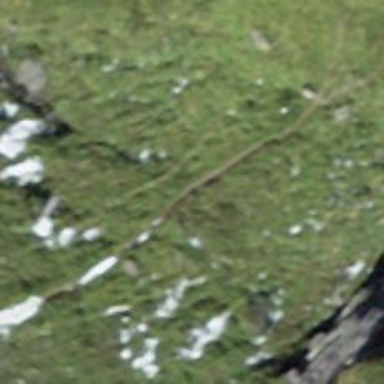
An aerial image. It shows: Path.